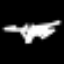
Label: octagon